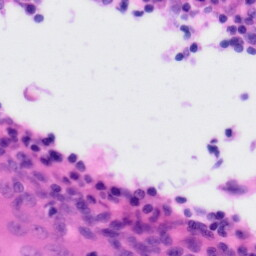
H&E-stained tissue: Tonsil